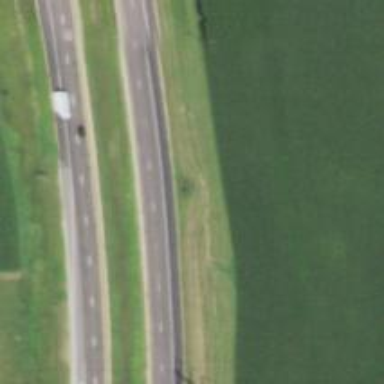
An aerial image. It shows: Expressway with asphalt surface classified as trunk highway.